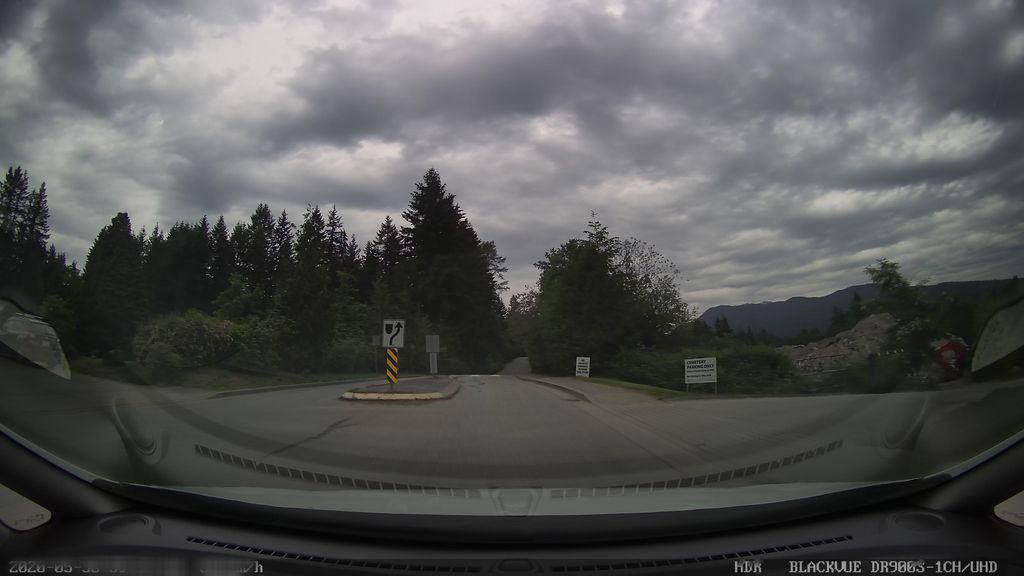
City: vancouver